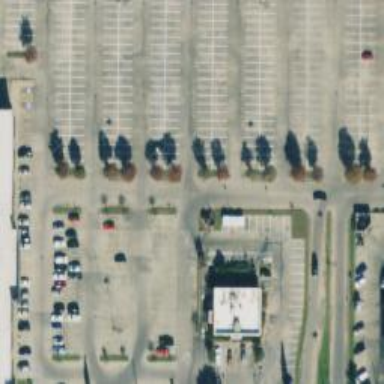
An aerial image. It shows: Parking space.